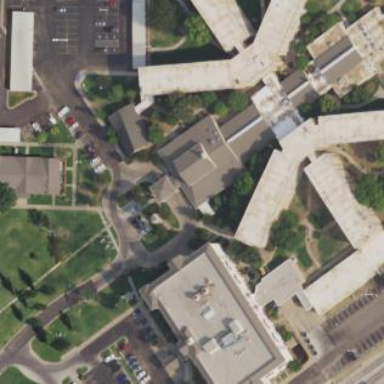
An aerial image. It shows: Nursing home building.